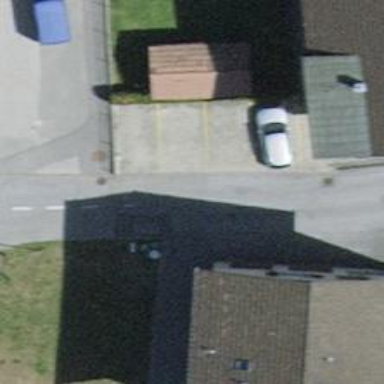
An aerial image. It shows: Footway.